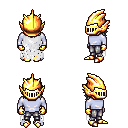
a pixel art fantasy rpg character, male body template, dark elf, purple skin, white tattered cape, metal pants, white long bangs hairstyle, gold helm, gold gloves, gold boots, four views (front, back, left, right), 2x2 character sprite sheet, small pixel art, hard edges, no anti-aliasing